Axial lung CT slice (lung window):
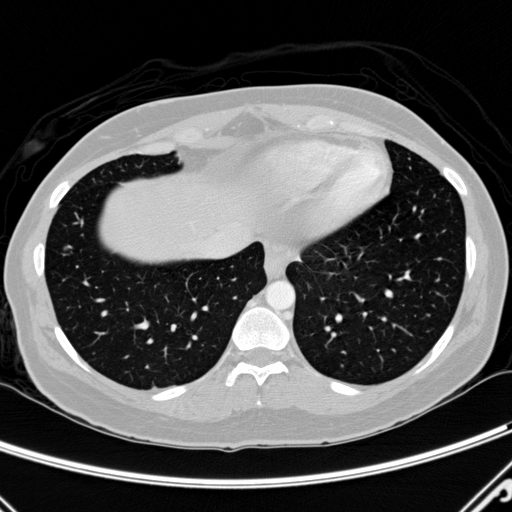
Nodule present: yes
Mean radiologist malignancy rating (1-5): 3